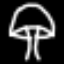
Label: mushroom